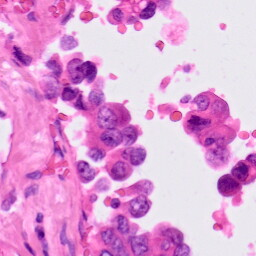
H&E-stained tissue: Lung